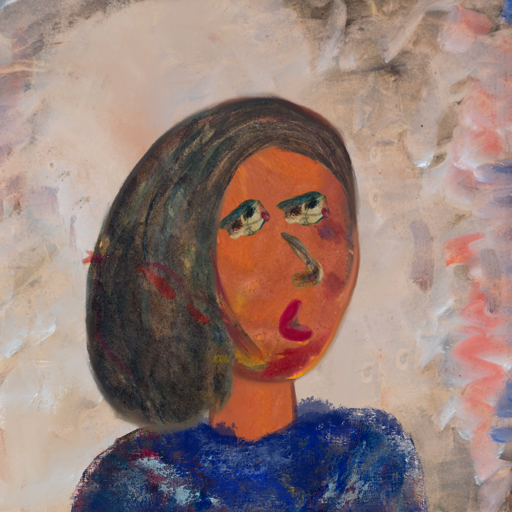
Background: Roy_Bahadur, Head And Neck Side: Mother_And_Son_Son, Face Side: Pipe, Bust: Irani, Hair Side: Gypsy_Mother, Head Accessory: Blank, Second Necklace: Blank, Necklace: Blank, Baby: Blank